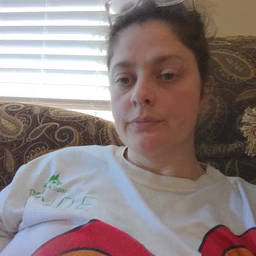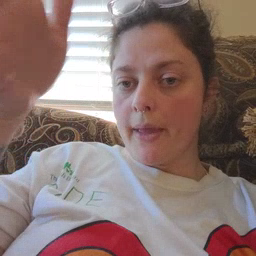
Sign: grandpa